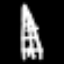
Label: The Eiffel Tower